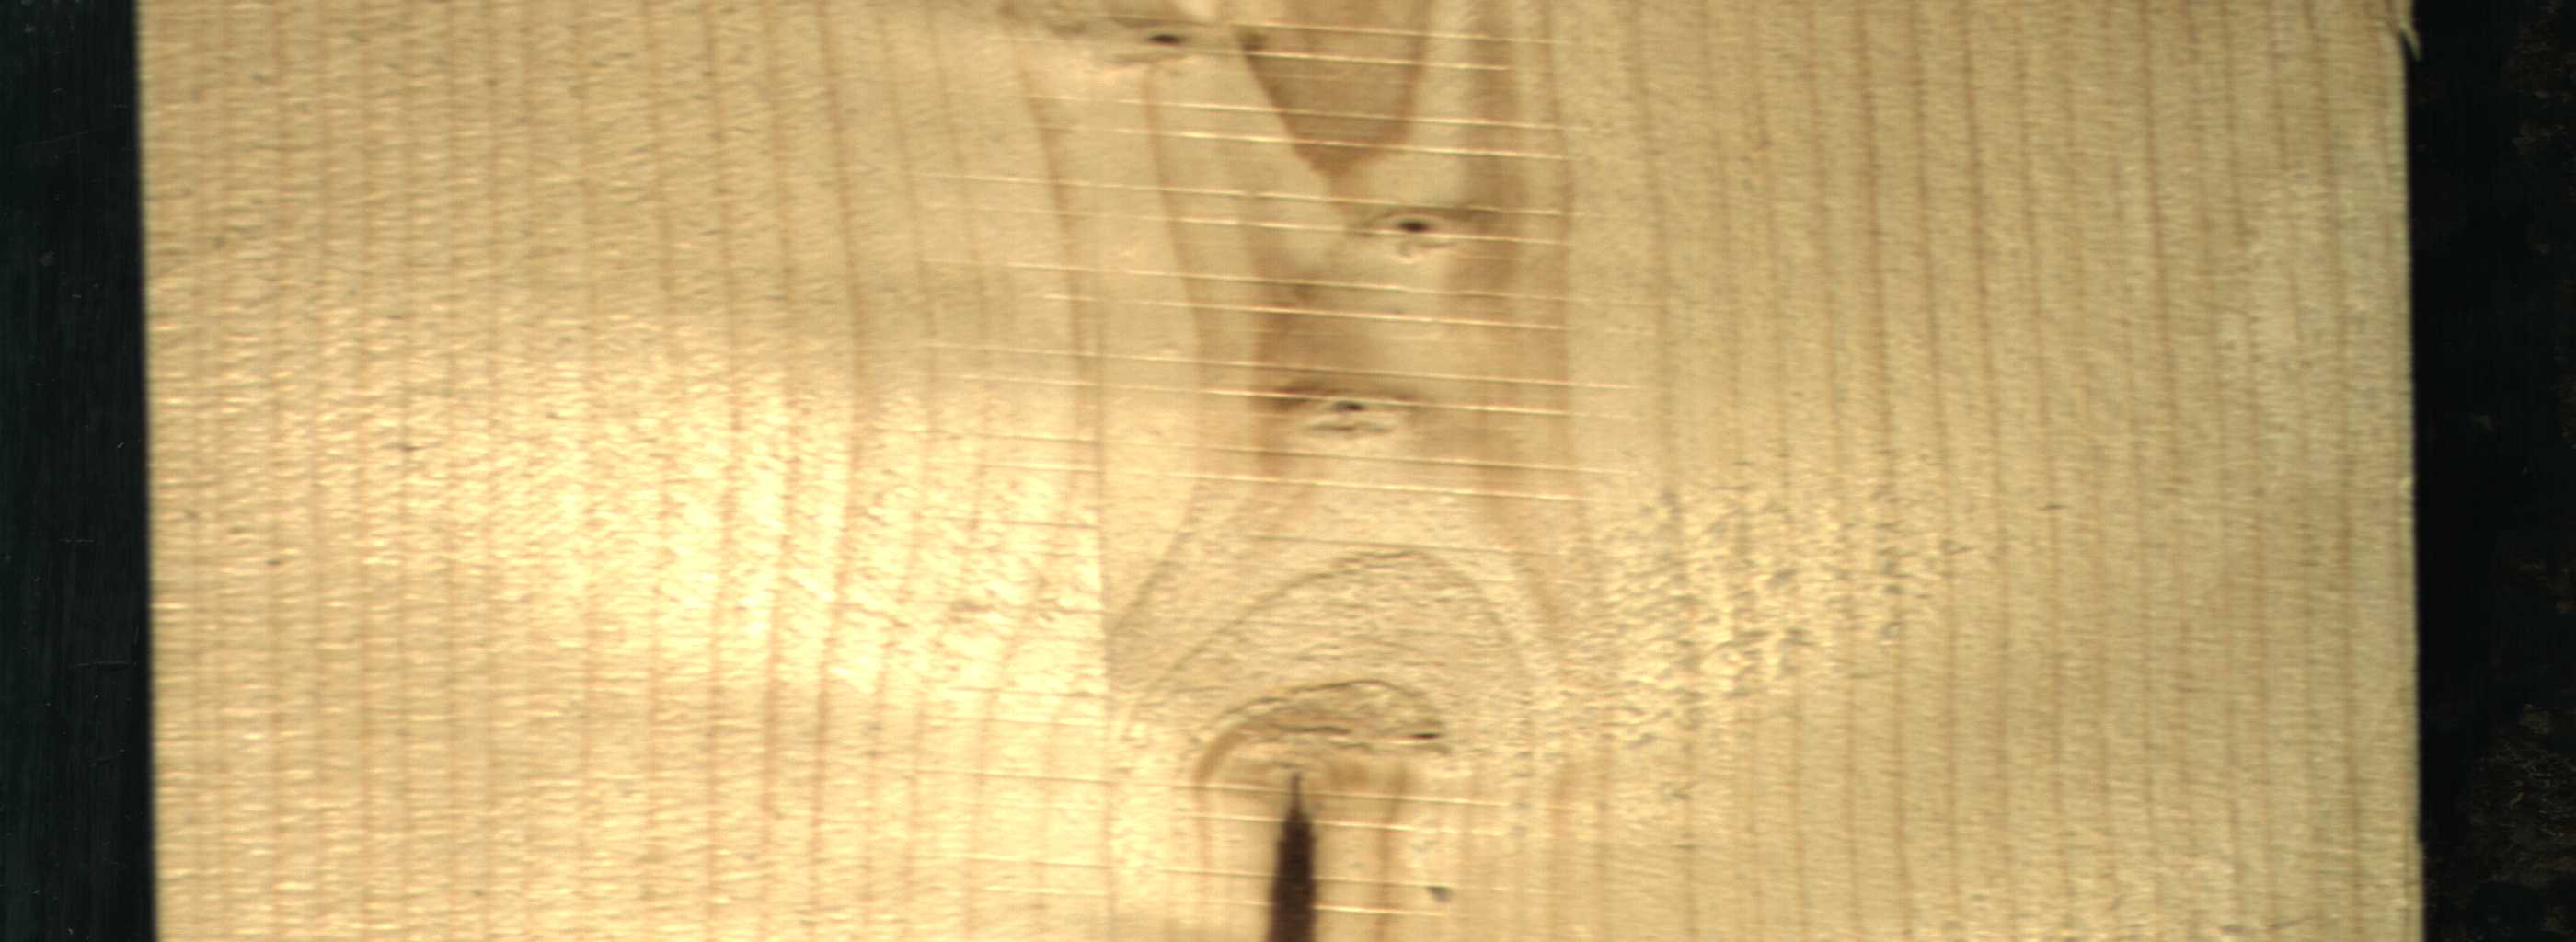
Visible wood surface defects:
Marrow
Live_Knot
Live_Knot
Live_Knot